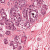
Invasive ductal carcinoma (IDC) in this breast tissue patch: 0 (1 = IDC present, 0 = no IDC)